【题型】解答题　【知识点】平面几何　【难度】easy
如图，两个正方形边长分别是 10 和 6，则阴影部分的面积是多少？（$\pi$ 取 3）

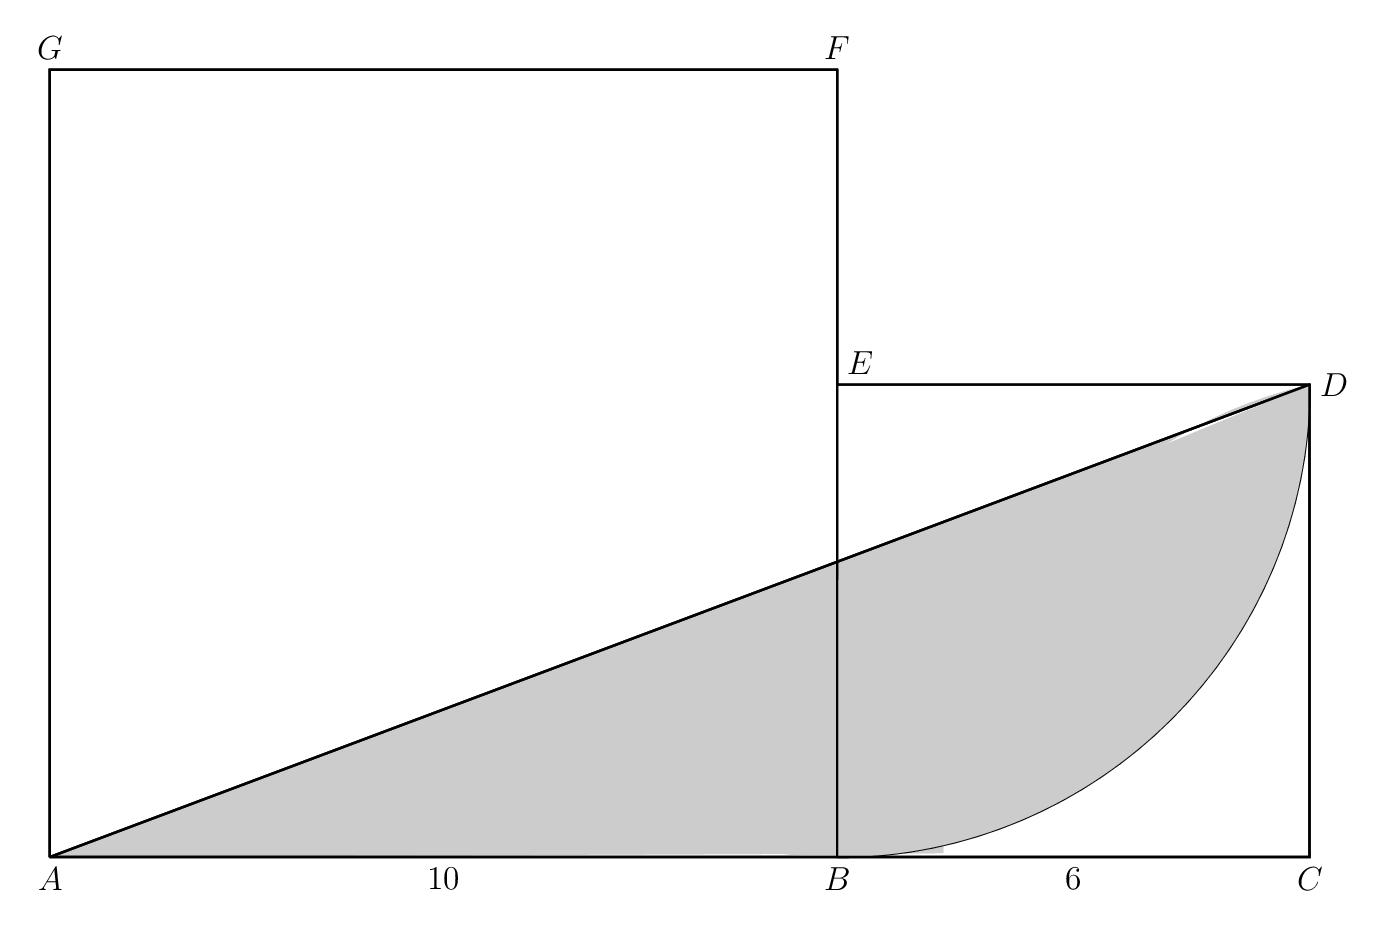
【解答】
\noindent 【答案】阴影部分的面积为 39．
\noindent 【分析】观察图形可知，阴影部分的面积等于$\triangle ACD$的面积减去月牙$BCD$的面积，求出月牙$BCD$的面积，再用$\triangle ACD$的面积减去月牙$BCD$的面积即可求出答案．
\noindent 【详解】解：月牙$BCD$的面积为小正方形减去$\dfrac{1}{4}$的圆的面积，即$6\times 6-\dfrac{1}{4}\times \pi\times 6^{2}$
\begin{align*}
&=36-\dfrac{1}{4}\times 3\times 36=36-\dfrac{3}{4}\times 36=36-27=9,\\
\text{阴影部分面积为： }&(10+6)\times 6\div 2-9\\
&=16\times 6\div 2-9=96\div 2-9=48-9=39,
\end{align*}
\noindent 答：阴影部分的面积为 39．
\noindent 【点睛】此题考查了学生对图形的观察能力、分析能力以及对求三角形面积和圆的面积的熟练程度．